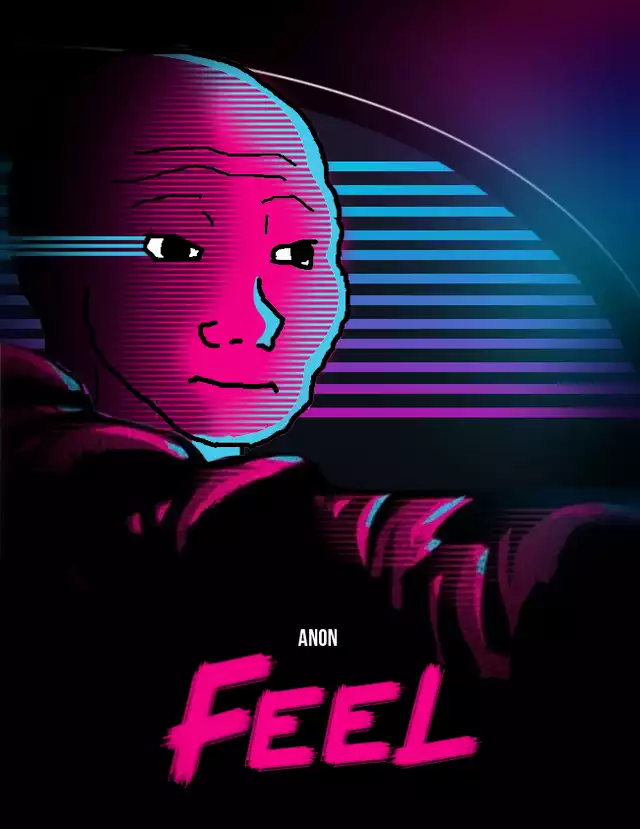
Label: 5_Wojak_with_Background